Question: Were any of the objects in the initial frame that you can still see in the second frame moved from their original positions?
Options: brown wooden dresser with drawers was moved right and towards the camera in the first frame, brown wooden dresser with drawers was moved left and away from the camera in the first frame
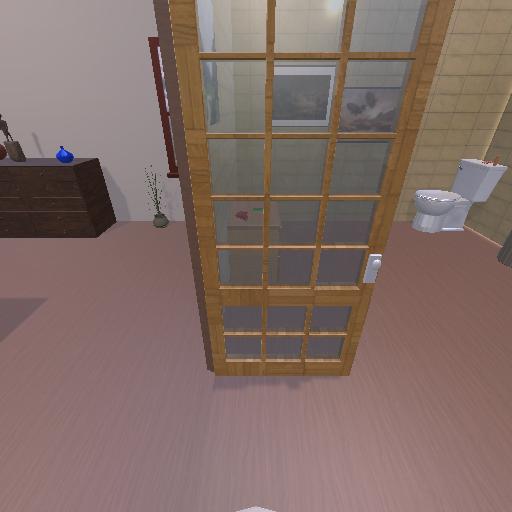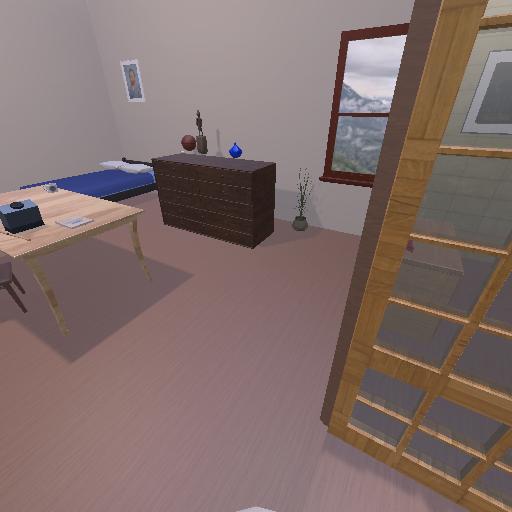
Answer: brown wooden dresser with drawers was moved right and towards the camera in the first frame